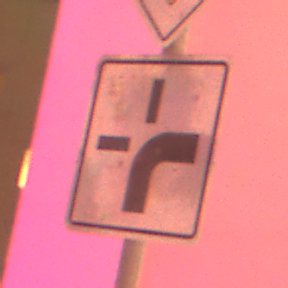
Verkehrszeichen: VerlaufVorfahrtsstrasse3
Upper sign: Vorfahrtsstrasse
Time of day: Night
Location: Outdoor (Urban)
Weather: Overcast
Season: Winter
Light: Artificial